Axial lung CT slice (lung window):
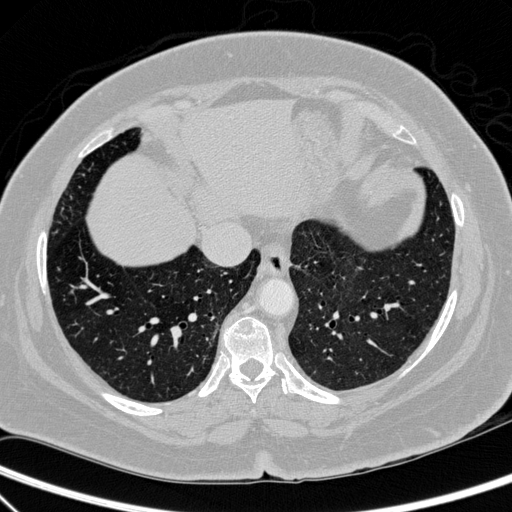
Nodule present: yes
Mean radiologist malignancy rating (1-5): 2